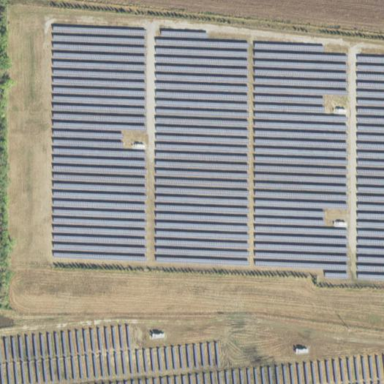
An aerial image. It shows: Solar photovoltaic power plant surrounded by fence.